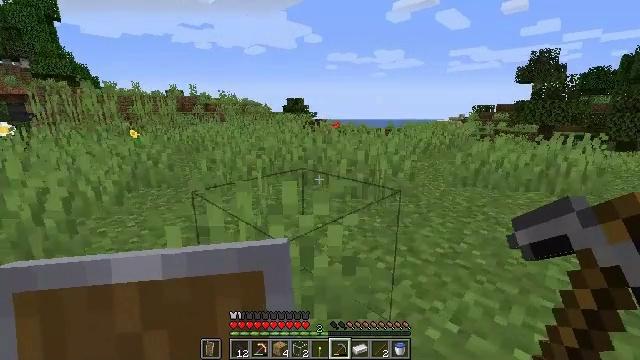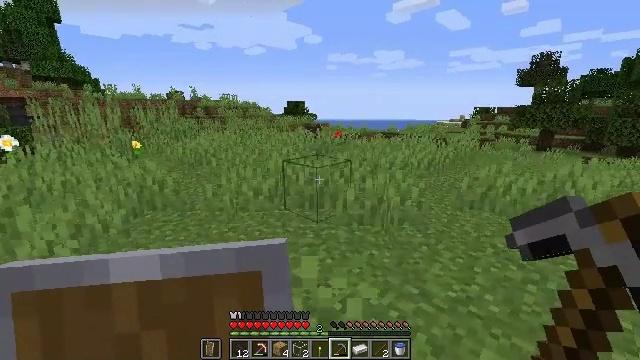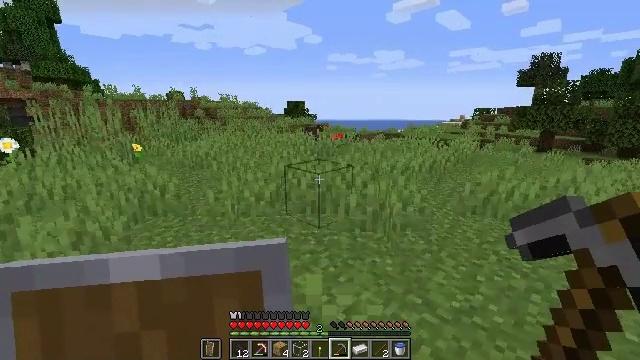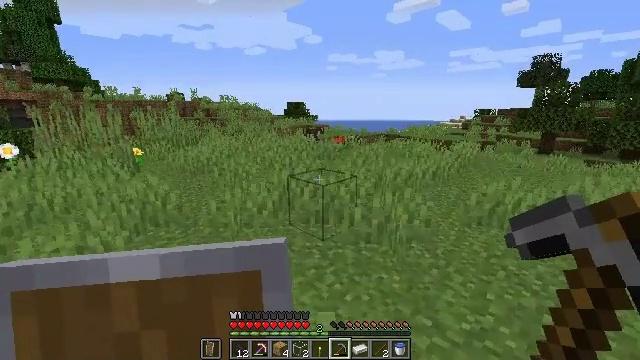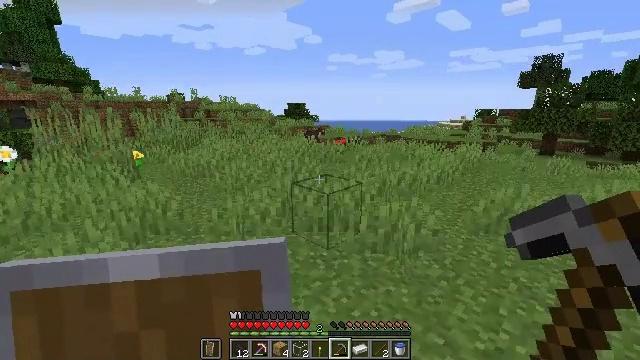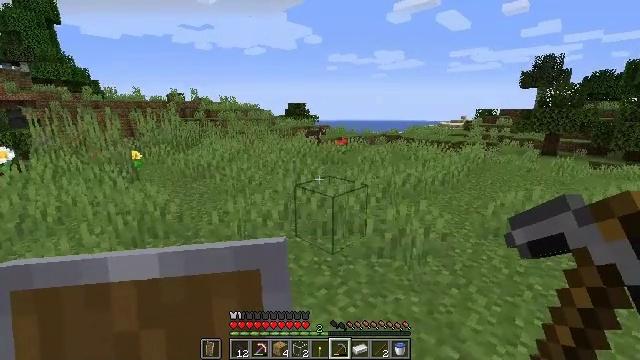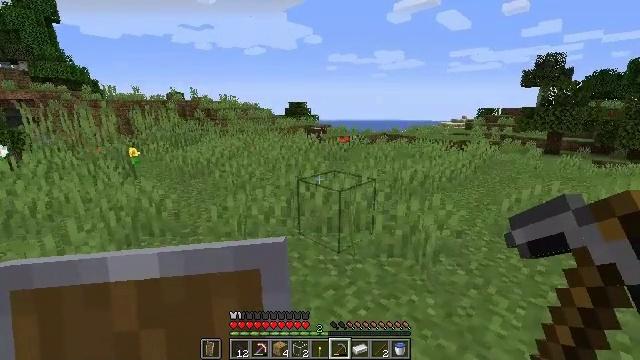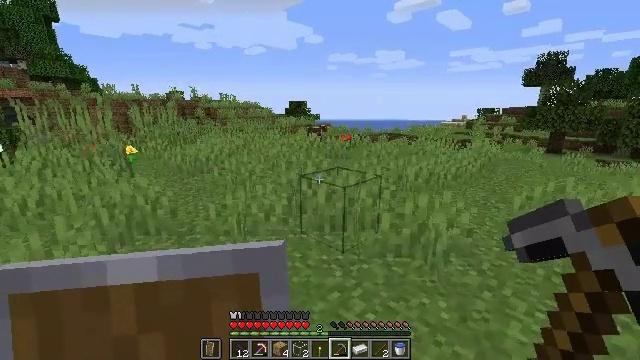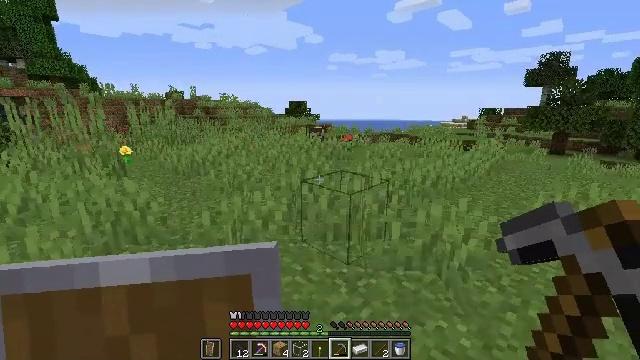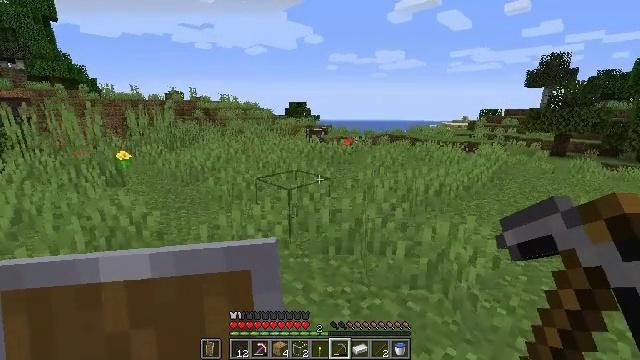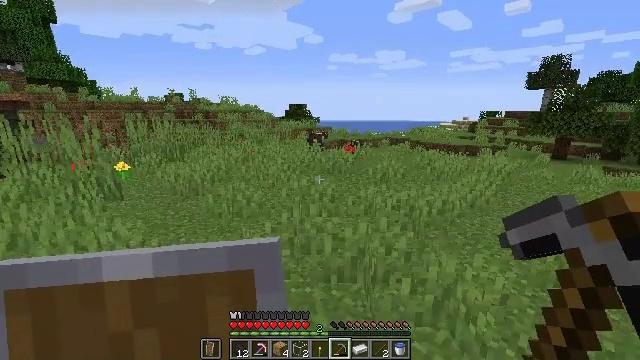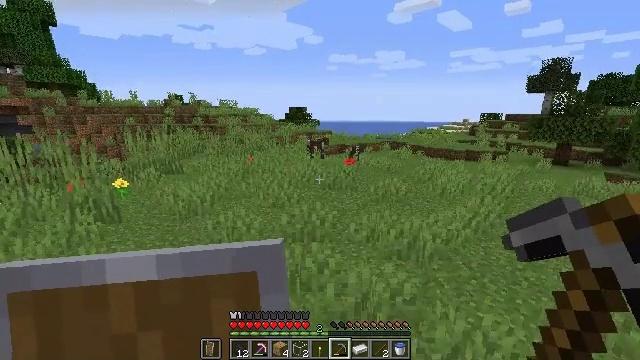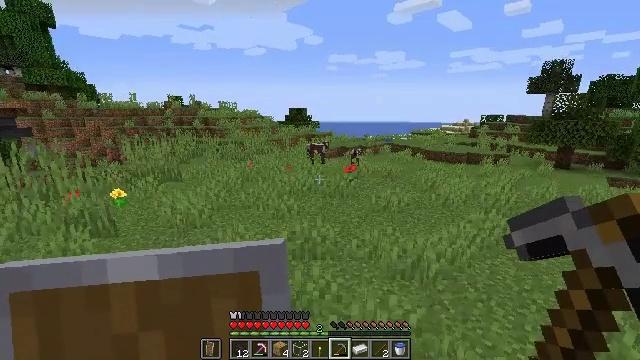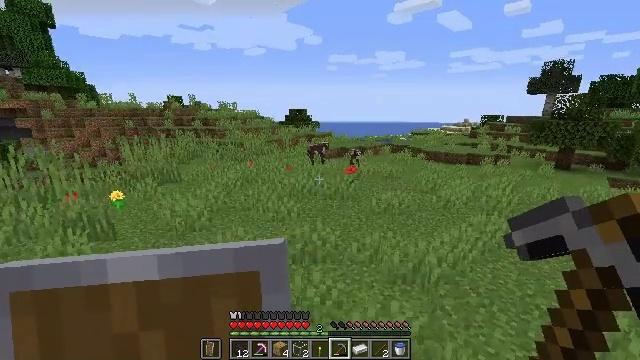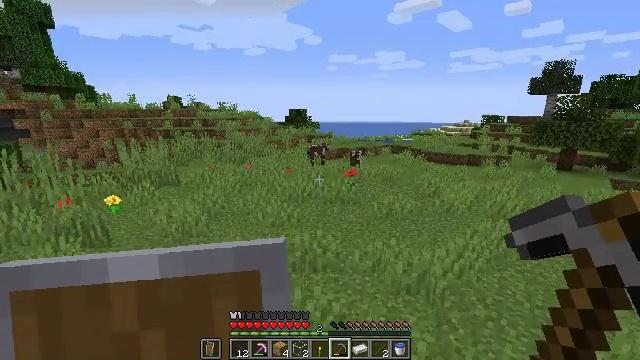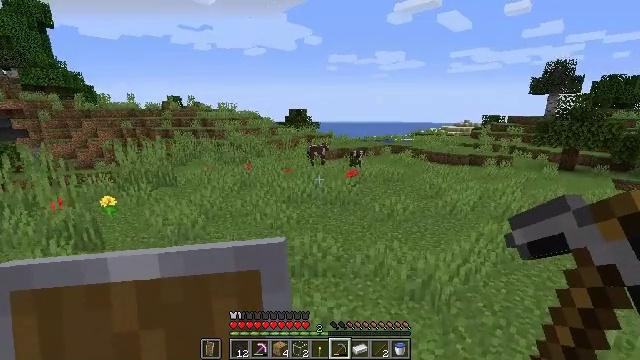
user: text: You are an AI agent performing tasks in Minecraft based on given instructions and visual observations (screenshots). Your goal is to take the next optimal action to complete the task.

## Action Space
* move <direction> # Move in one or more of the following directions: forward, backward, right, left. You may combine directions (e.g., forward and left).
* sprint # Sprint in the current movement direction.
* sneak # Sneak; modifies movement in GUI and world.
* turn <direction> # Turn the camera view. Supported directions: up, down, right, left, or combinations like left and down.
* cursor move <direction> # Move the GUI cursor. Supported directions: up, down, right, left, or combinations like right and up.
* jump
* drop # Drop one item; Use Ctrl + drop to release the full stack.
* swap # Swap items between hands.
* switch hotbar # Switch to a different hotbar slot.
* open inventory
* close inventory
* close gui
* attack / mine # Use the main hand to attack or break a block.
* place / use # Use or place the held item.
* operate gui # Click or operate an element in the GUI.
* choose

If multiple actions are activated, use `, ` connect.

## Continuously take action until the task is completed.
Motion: motion action
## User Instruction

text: Dive and mine the kelp.
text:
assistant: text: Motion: move forward, jump
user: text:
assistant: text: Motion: move forward, jump
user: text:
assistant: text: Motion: move forward, jump
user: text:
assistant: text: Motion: move forward, jump
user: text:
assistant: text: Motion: move forward, jump
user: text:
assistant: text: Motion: move forward, jump
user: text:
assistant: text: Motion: move forward, jump
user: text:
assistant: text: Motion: move forward, jump
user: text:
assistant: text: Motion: move forward, jump
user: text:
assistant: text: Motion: move forward, jump
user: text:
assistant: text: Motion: move forward, jump
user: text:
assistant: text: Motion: move forward, jump
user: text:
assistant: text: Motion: move forward, jump
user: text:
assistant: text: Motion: move forward, jump
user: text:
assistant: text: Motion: move forward and move right, jump
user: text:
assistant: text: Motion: move forward and move right, jump
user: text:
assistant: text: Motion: move forward and move right
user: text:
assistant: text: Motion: move forward and move right
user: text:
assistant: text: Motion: move forward and move right
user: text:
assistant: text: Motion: move forward and move right
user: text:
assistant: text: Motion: move forward and move right
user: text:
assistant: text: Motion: move forward and move right
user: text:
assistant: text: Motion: move forward and move right
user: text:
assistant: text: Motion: move forward
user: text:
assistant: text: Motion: move forward
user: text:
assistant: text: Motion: move forward
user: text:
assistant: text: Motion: move forward and move right
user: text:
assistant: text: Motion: move forward and move right, turn right and up
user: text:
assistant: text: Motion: move forward and move right, turn right and up
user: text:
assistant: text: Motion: move forward